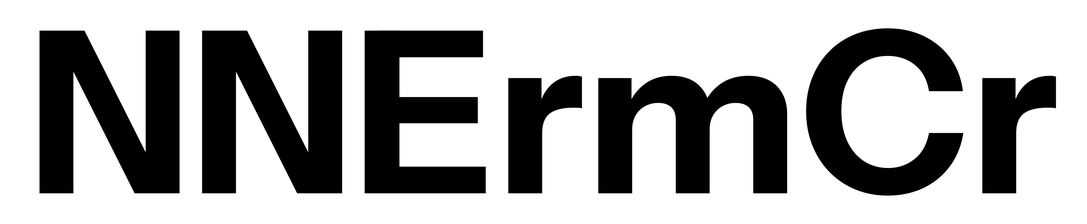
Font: InstrumentSans_Bold